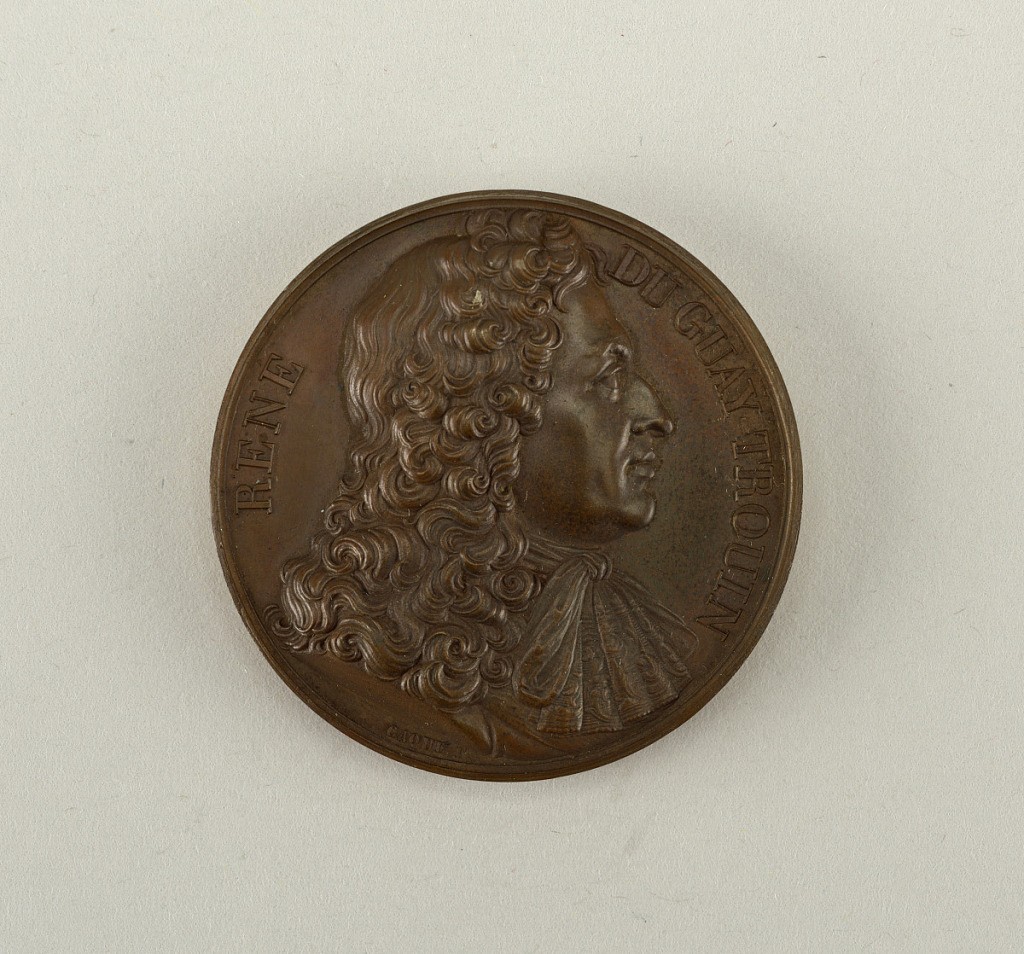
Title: Galerie métallique des grands hommes français (Great Men of France)
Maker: Armand-Auguste Caqué, French, 1793 - 1881
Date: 1819
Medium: Cast bronze
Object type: Medal
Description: Bust of René Duguay-Trouin, (1673 - 1736).